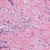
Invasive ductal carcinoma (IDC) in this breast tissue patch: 1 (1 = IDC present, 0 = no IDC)